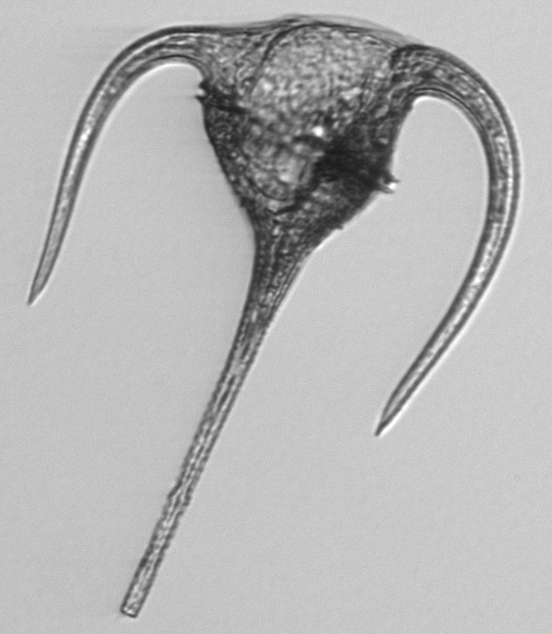
Label: Tripos